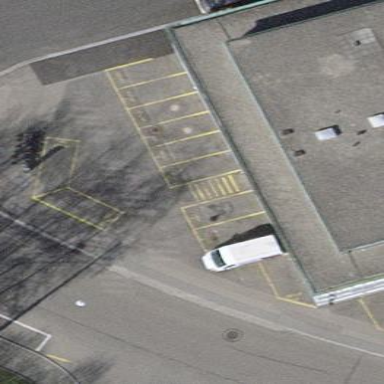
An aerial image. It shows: Parking available on the street side.